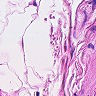
Metastatic tissue present: no